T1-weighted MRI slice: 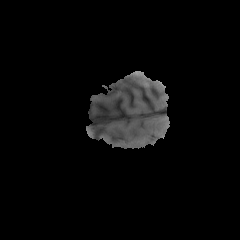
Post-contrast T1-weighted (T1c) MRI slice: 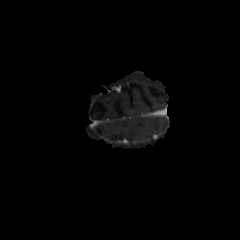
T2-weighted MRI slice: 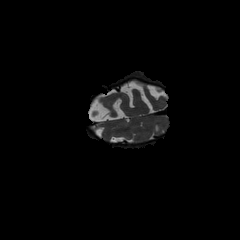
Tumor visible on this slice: yes